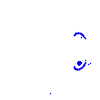
Particle: kaon